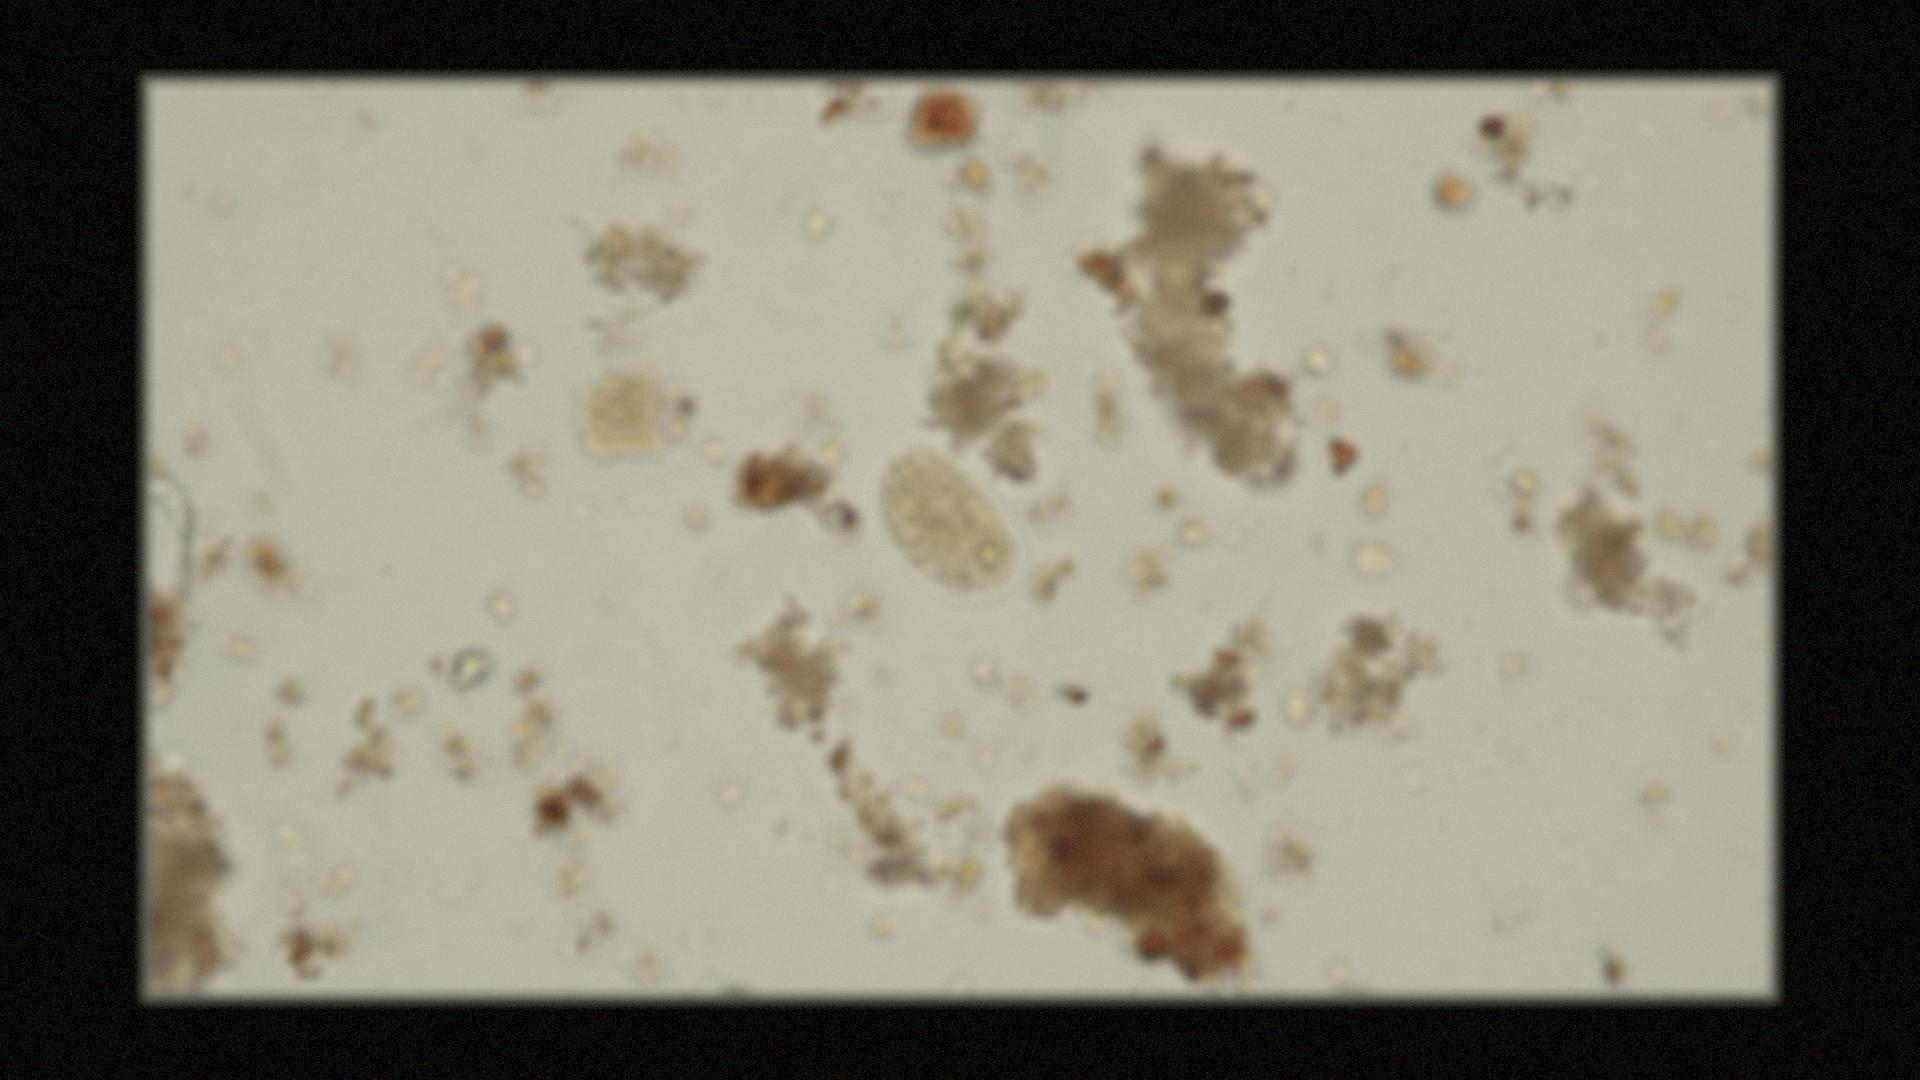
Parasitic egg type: Hookworm egg